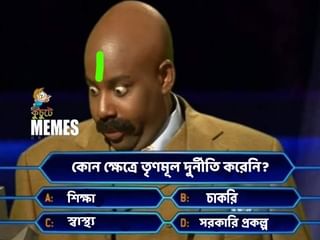
Text: কোন ক্ষেত্রে তৃণমূল দূর্নীতি করেনি? শিক্ষা চাকরি স্বাস্থ সরকারি প্রকল্প
Label: Hate
Hate category: Political
Targeted group: Organization